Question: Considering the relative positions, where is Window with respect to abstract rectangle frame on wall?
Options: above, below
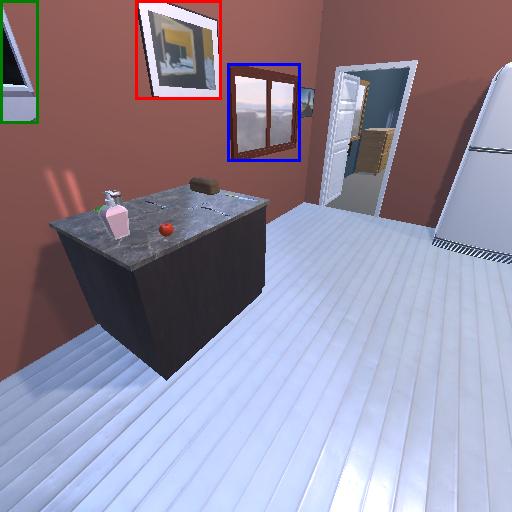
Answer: above